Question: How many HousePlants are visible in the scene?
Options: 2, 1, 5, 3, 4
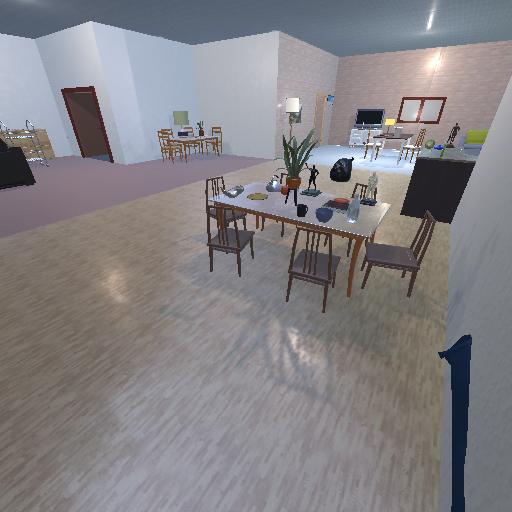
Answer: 2